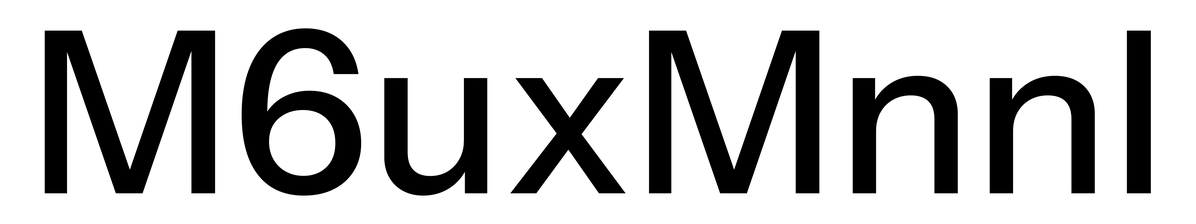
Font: InstrumentSans_Medium